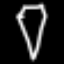
Label: diamond